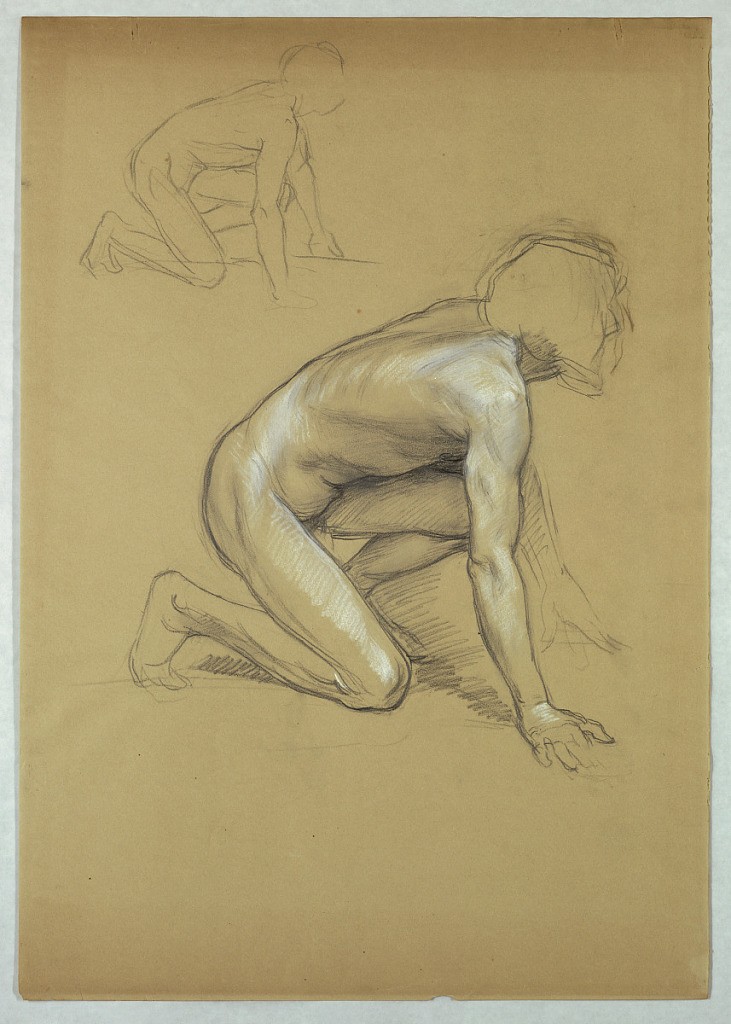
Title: Two Studies of a Kneeling Man
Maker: Raimundo de Madrazo, Spanish, 1841–1920
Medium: Graphite and white chalk on paper
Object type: Drawing
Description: Two studies of a nude kneeling man for the painting The Return of Christopher Columbus to the Spanish Court, currently owned by the Italian Charities of America.